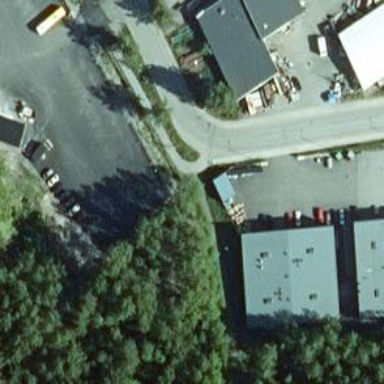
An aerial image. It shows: Asphalt footway.